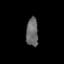
Tissue: lung
Cell type: Endothelial cells
Senescence score: 0.2287
Nuclear area (px): 334
Mean DAPI intensity: 105.494